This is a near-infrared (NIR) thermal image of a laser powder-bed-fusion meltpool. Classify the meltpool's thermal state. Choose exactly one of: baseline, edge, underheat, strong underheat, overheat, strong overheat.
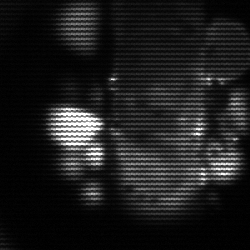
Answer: strong underheat